Question: I'm trying to debug a very weird issue that is happening on our environments.
I have a Rails app running on 'ree-1.8.7-2011.12' that is exhibiting an strange behavior when the 'ElasticSearch' server it is connected to is suspended for some reason (to suspend it, start the ES server in foreground then 'CTRL-Z' it), the Ruby process hangs forever and doesn't timeout or anything like that. It doesn't happen if the ES server is suspended the rails app connects for the first time, it only happens when the Rails app runs some queries and then the ES server decides to stop answering requests.
Since I'm not that good with native code, i don't even know where to start trying to figure this out (and yeah, unfortunately we can't upgrade our Ruby for many reasons right now). Going in the activity monitor and getting a sample of the process I get this thread dump:

So it seems that it's locked at this 'curl_wait_for_resolv' call.
I'm using the latest ElasticSearch and the Rubberband ES adapter for Ruby. This is reproductible on Mac OS and Linux.
Any hints on how to debug this or correctly timeout the server?
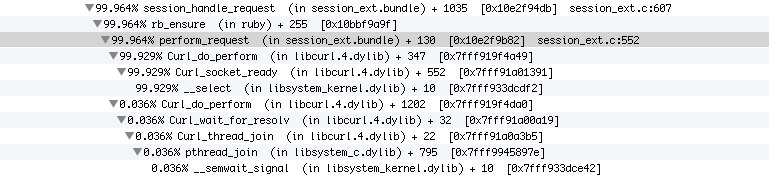
Answer: And the issue was at Rubberband, I have <URL> for it.